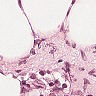
Metastatic tissue present: no